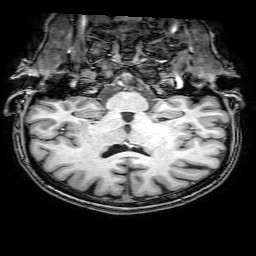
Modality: T1w
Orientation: sagittal
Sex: female
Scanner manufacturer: philips
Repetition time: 0.008123 s
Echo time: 0.00373 s